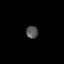
Tissue: lung
Cell type: Myeloid cells
Senescence score: 0.2049
Nuclear area (px): 140
Mean DAPI intensity: 87.093